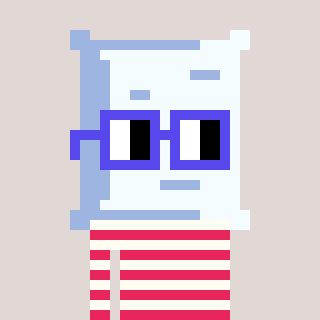
a pixel art character with square blue glasses, a pillow-shaped head and a grayscale-colored body on a warm background